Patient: sex F, age 26
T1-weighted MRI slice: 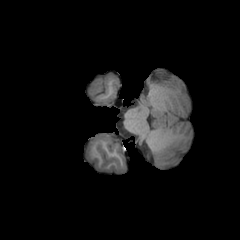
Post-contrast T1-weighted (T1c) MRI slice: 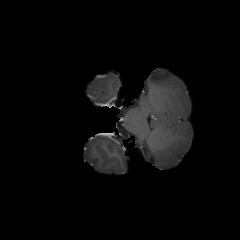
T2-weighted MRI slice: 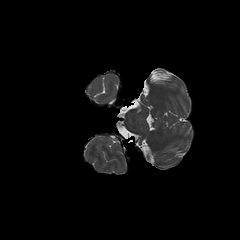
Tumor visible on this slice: no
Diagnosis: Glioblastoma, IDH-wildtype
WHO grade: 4